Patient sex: M
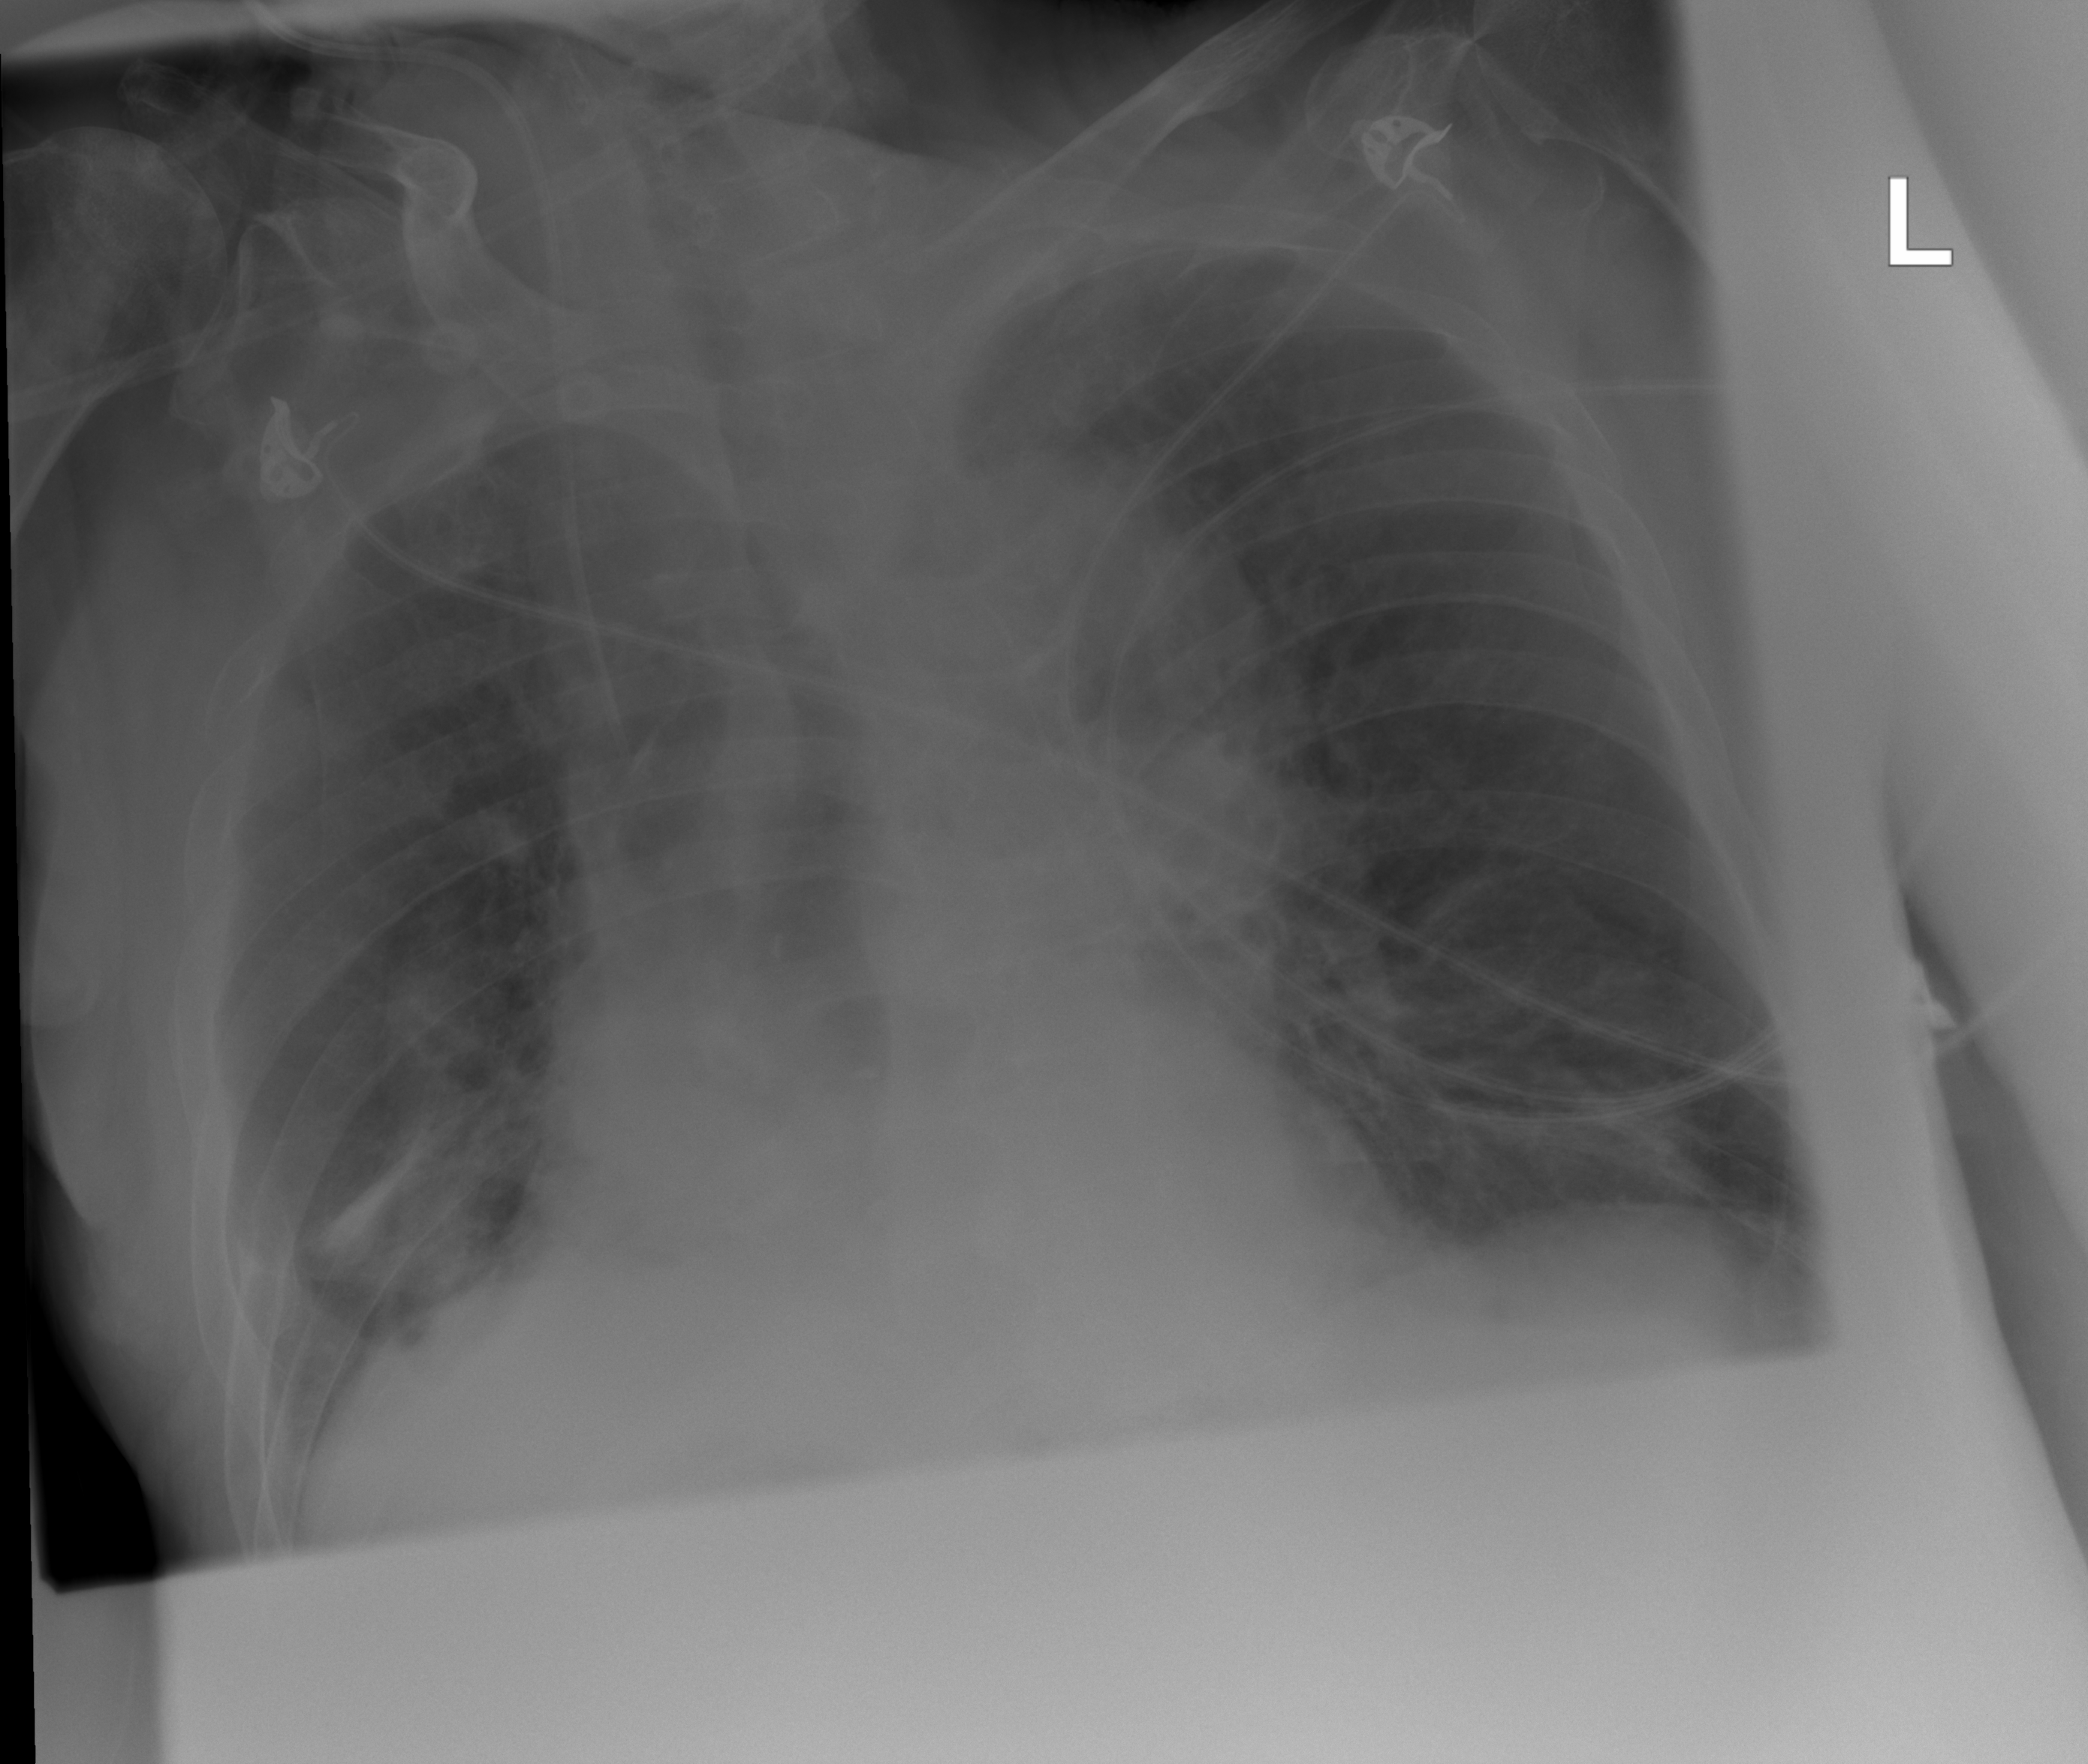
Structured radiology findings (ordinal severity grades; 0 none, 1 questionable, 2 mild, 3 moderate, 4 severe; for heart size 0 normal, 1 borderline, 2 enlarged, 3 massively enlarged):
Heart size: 1
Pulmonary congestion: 0
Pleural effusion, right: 0
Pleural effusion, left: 0
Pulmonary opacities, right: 0
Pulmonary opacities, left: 0
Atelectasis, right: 2
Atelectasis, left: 0